【题型】解答题　【知识点】平面几何　【难度】hard
如图，在平面直角坐标系中，已知 $A$、$B$、$C$ 三点的坐标为 $(8, 0)$、$(8, 8)$、$(0, 8)$，点 $D$ 是线段 $OA$ 上的一动点，它以每秒 $2$ 个单位速度从 $A$ 点向 $O$ 点运动，连接 $BD$，过点 $D$ 作 $BD$ 的垂线交 $OC$ 于 $E$ 点，设 $D$ 点的运动时间为 $t$ 秒（$t > 0$）.

(1) 当 $D$ 点到达 $OA$ 的中点时，$\frac{OE}{OC} = \underline{\ \ \ \ \ \ }$；

(2) 请用 $t$ 的代数式表示 $OE$ 的长度，并求出 $t$ 为何值时，$CE$ 有最小值，是多少？

(3) 若已知 $F$ 点在直线 $AB$ 上，$AF = 2$，$P$ 为 $x$ 轴上一点且 $CP \perp FP$ 于点 $P$，请直接写出满足此条件的 $P$ 点坐标.
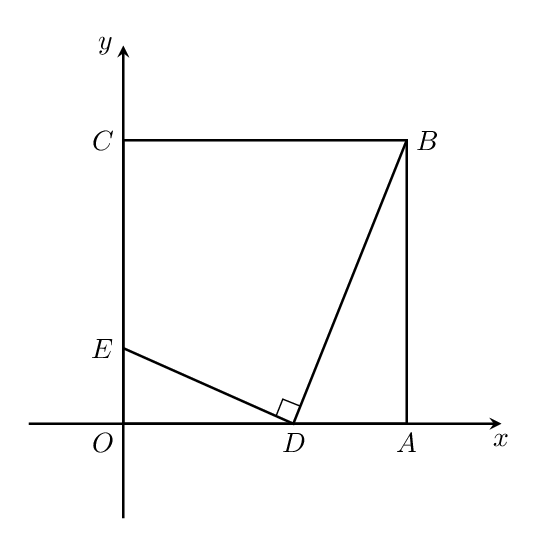
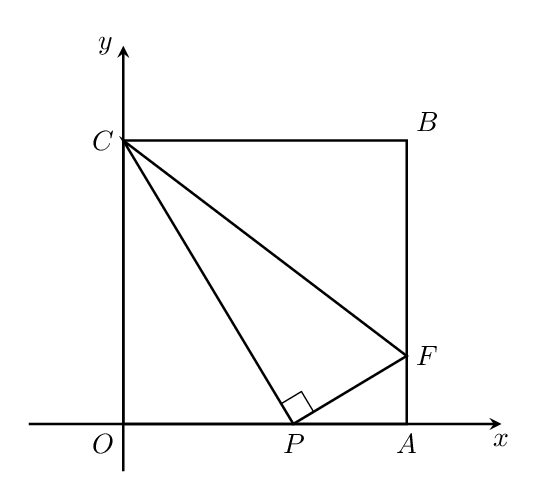
【解答】
【答案】(1) $\frac{1}{4}$ \quad (2) $6$ \quad (3) $(4, 0)$ 或 $(4 - 4\sqrt{2}, 0)$ 或 $(4 + 4\sqrt{2}, 0)$

【分析】(1) 先证明 $\triangle OED \backsim \triangle ADB$，再根据相似三角形的性质即可求解；

(2) 证明 $\triangle OED \backsim \triangle ADB$，根据相似三角形的性质即可求解，然后得出 $OE = -\frac{t^2}{2} + 2t$，由 $CE = 8 - OE$，根据二次函数的性质即可求解；

(3) 分点 $F$ 在线段 $AB$ 上，在 $AB$ 的延长线上，在 $BA$ 的延长线上，进行分类讨论，结合根据勾股定理即可求解.

【详解】(1) 解：$\because A$、$B$、$C$ 三点的坐标为 $(8, 0)$、$(8, 8)$、$(0, 8)$，

$\therefore OA = AB = BC = OC = 8$，

$\therefore$ 四边形 $OABC$ 是菱形，

又 $\because \angle AOC = 90^\circ$，

$\therefore$ 四边形 $OABC$ 是正方形，

$\therefore \angle EOD = \angle BAD = 90^\circ$，

又 $\because ED \perp BD$，

$\therefore \angle EDB = 90^\circ$，

$\therefore \angle OED = 90^\circ - \angle ODE = \angle ADB$，

$\therefore \triangle OED \backsim \triangle ADB$，

$\therefore \frac{OE}{AD} = \frac{OD}{AB}$，

$\because D$ 为 $OA$ 的中点，

$\therefore OD = AD = 4$，

$\therefore \frac{OE}{4} = \frac{4}{8}$，

解得：$OE = 2$，

$\therefore \frac{OE}{OC} = \frac{1}{4}$.

(2) 解：由题意得：$AD = 2t$，$OD = 8 - 2t$，

由 (1) 知：$\triangle OED \backsim \triangle ADB$，

$\therefore \frac{OE}{AD} = \frac{OD}{AB}$，即 $\frac{OE}{2t} = \frac{8 - 2t}{8}$，

化简得：$OE = -\frac{t^2}{2} + 2t$，

$\because CE = OC - OE = 8 - (-\frac{t^2}{2} + 2t) = \frac{1}{2}t^2 - 2t + 8$，

配方得：$CE = \frac{1}{2}(t - 2)^2 + 6$，

$\because \frac{1}{2} > 0$，

$\therefore$ 当 $t = 2$ 时，$CE$ 有最小值，最小值为 $6$.

(3) 解：分三种情况：

① 当点 $F$ 在线段 $AB$ 上时，$F(8, 2)$，设 $P(x, 0)$，

$\because CP \perp FP$，

$\therefore CP^2 + FP^2 = CF^2$，

由坐标得：$CP^2 = x^2 + 64$，

$FP^2 = (x - 8)^2 + 4$，

$CF^2 = 8^2 + 6^2 = 100$，

$\therefore x^2 + 64 + (x - 8)^2 + 4 = 100$，

化简得：$x^2 - 8x + 16 = 0$，

解得 $x = 4$，即 $P(4, 0)$；

② 当点 $F$ 在 $AB$ 延长线上时，$F(8, 10)$，设 $P(x, 0)$，

同理得：$CP^2 = x^2 + 64$，

$FP^2 = (x - 8)^2 + 100$，

$CF^2 = 8^2 + 2^2 = 68$，

$\therefore x^2 + 64 + (x - 8)^2 + 100 = 68$，

化简得：$x^2 - 8x - 32 = 0$，

解得 $x = 4 \pm 4\sqrt{2}$，

即 $P(4 + 4\sqrt{2}, 0)$ 或 $P(4 - 4\sqrt{2}, 0)$；

③ 当点 $F$ 在 $BA$ 延长线上时，$F(8, -2)$，设 $P(x, 0)$，

同理得：$CP^2 = x^2 + 64$，

$FP^2 = (x - 8)^2 + 4$，

$CF^2 = 8^2 + 10^2 = 164$，

$\therefore x^2 + 64 + (x - 8)^2 + 4 = 164$，

化简得：$x^2 - 8x - 32 = 0$，

解得 $x = 4 \pm 4\sqrt{2}$（与②重复）；

综上，$P$ 点坐标为 $(4, 0)$ 或 $(4 - 4\sqrt{2}, 0)$ 或 $(4 + 4\sqrt{2}, 0)$

$\therefore \triangle OED \backsim \triangle ADB$，

$\therefore \frac{OE}{AD} = \frac{OD}{AB}$，

$\because D$ 为 $OA$ 的中点，

$\therefore OD = AD = 4$，

$\therefore \frac{OE}{4} = \frac{4}{8}$，

解得：$OE = 2$，

$\therefore \frac{OE}{OC} = \frac{1}{4}$.

（2）解：$\because \triangle EDO \backsim \triangle DAB$，

$\therefore \frac{OE}{OD} = \frac{DA}{AB}$，

$\therefore \frac{OE}{8 - 2t} = \frac{2t}{8}$，

$\therefore OE = -\frac{1}{2}t^2 + 2t = -\frac{1}{2}(t - 2)^2 + 2$，

$\because -\frac{1}{2} < 0$，

所以当 $t = 2$ 时，$OE$ 有最大值，最大值为 $2$，

此时 $CE$ 的值最小，最小值为 $6$；

（3）解：设 $P(x, 0)$，则 $CP^2 = 8^2 + x^2$.

如图，当点 $F$ 在线段 $AB$ 上时，

$\because A(8, 0)$，$AF = 2$，

$\therefore F(8, 2)$，$BF = AB - AF = 6$，

$\therefore CF^2 = BF^2 + BC^2 = 100$，$FP^2 = (8 - x)^2 + 2^2 = x^2 - 16x + 68$，

$\because CP \perp FP$，

$\therefore \angle CPF = 90^\circ$，

$\therefore FP^2 + PC^2 = FC^2$，

$\therefore 8^2 + x^2 + x^2 - 16x + 64 = 100$，

解得 $x = 4$，

$\therefore P(4, 0)$，

当点 $F$ 在 $AB$ 的延长线上时，即为 $F_1$，连接 $AC$，$F_1P_1$，$CP_1$

因为 $\angle F_1AP_1 = 90^\circ$，

所以 $\angle F_1P_1A < 90^\circ$，

则 $\angle CP_1F_1 + \angle AP_1C = \angle F_1P_1A < 90^\circ$，

即 $\angle CP_1F_1 < 90^\circ$，

所以这种情况不符合条件，

当点 $F$ 在 $BA$ 的延长线上时，$F(8, -2)$，$BF = AB + AF = 10$，

$\therefore CF^2 = BF^2 + BC^2 = 8^2 + 10^2 = 164$，$PF^2 = (8 - x)^2 + (-2)^2 = x^2 - 16x + 68$，

$\because CP \perp FP$，

$\therefore \angle CPF = 90^\circ$，

$\therefore FP^2 + PC^2 = FC^2$，

$\therefore 8^2 + x^2 + x^2 - 16x + 68 = 164$，

$\therefore x_1 = 4 + 4\sqrt{2}$（如图中的点 $P'$），$x_2 = 4 - 4\sqrt{2}$

即 $P(4 + 4\sqrt{2}, 0)$ 或 $(4 - 4\sqrt{2}, 0)$

综上所述，满足条件的点 $P$ 的坐标为 $(4, 0)$ 或 $(4 + 4\sqrt{2}, 0)$ 或 $(4 - 4\sqrt{2}, 0)$.

【点睛】本题属于相似形综合题，考查了相似三角形的性质与判定，勾股定理，正方形的性质与判定，坐标与图形，根据题意分类讨论是解题的关键.
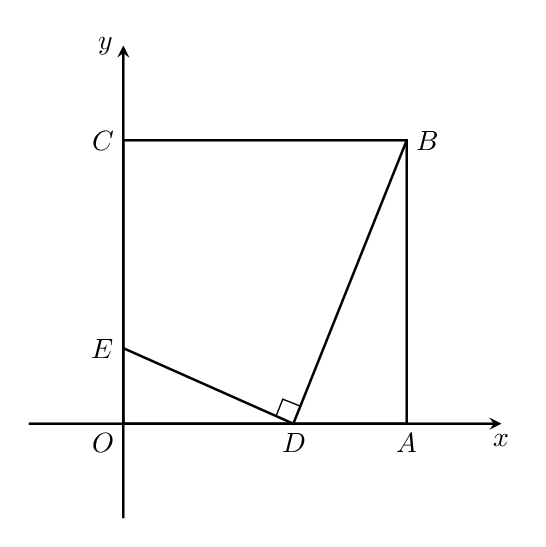
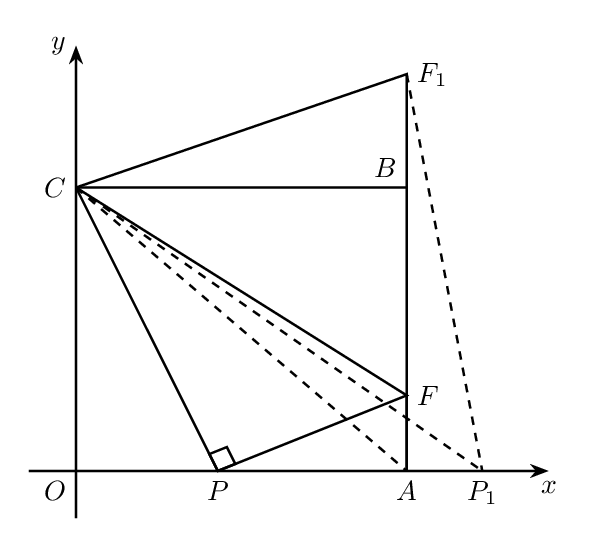
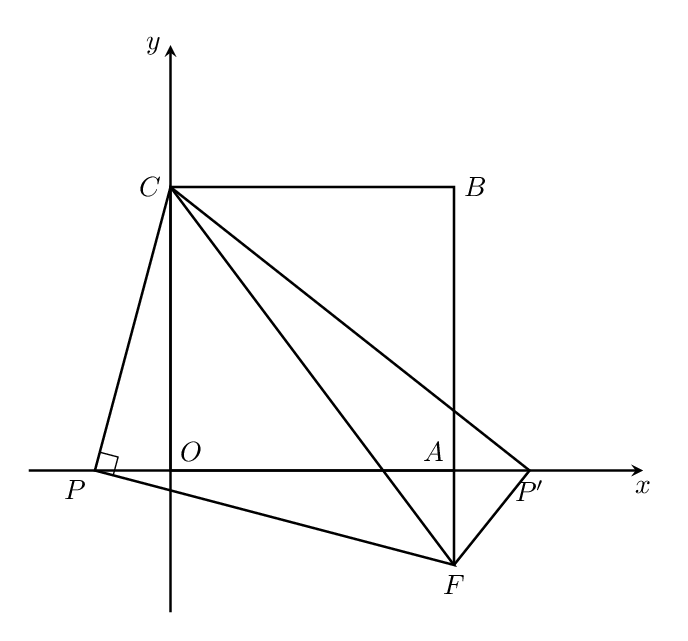